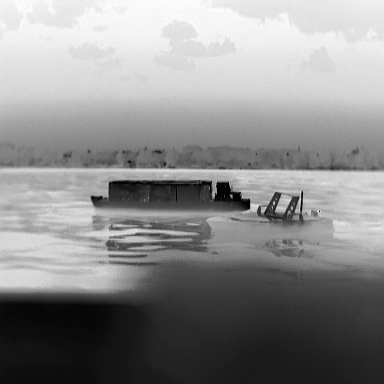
There is a fishing_boat in the infrared image.